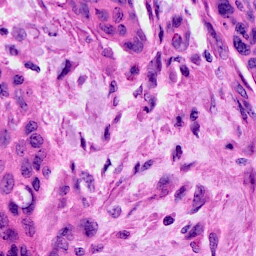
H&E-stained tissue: Cervix